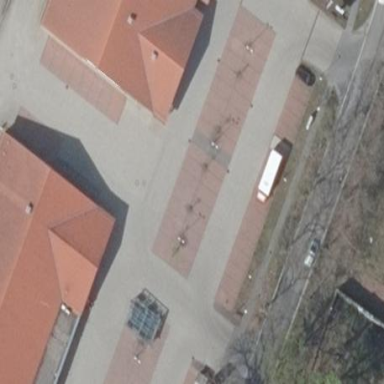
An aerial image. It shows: Parking area with surface.